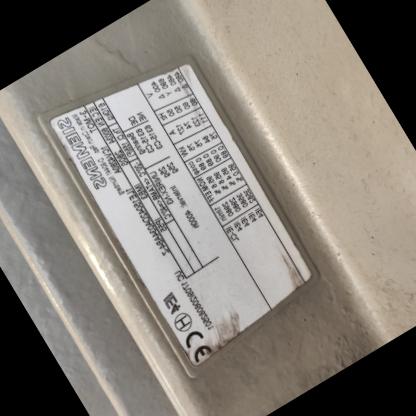
Klasa: tabliczka-znamionowa